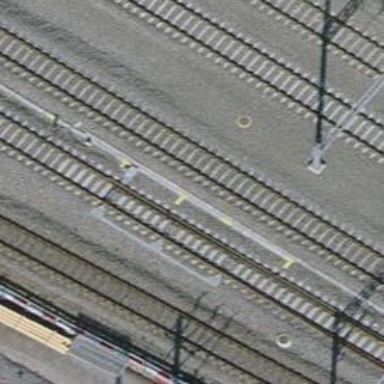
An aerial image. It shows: Single railway track with electrified contact line.